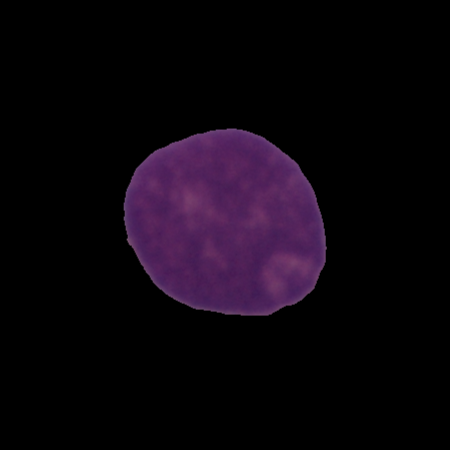
Label: cancer